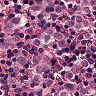
Metastatic tissue present: yes